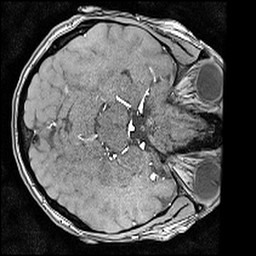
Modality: angio
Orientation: axial
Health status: ill
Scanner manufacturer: siemens
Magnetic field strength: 3 T
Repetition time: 0.023 s
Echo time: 0.00418 s